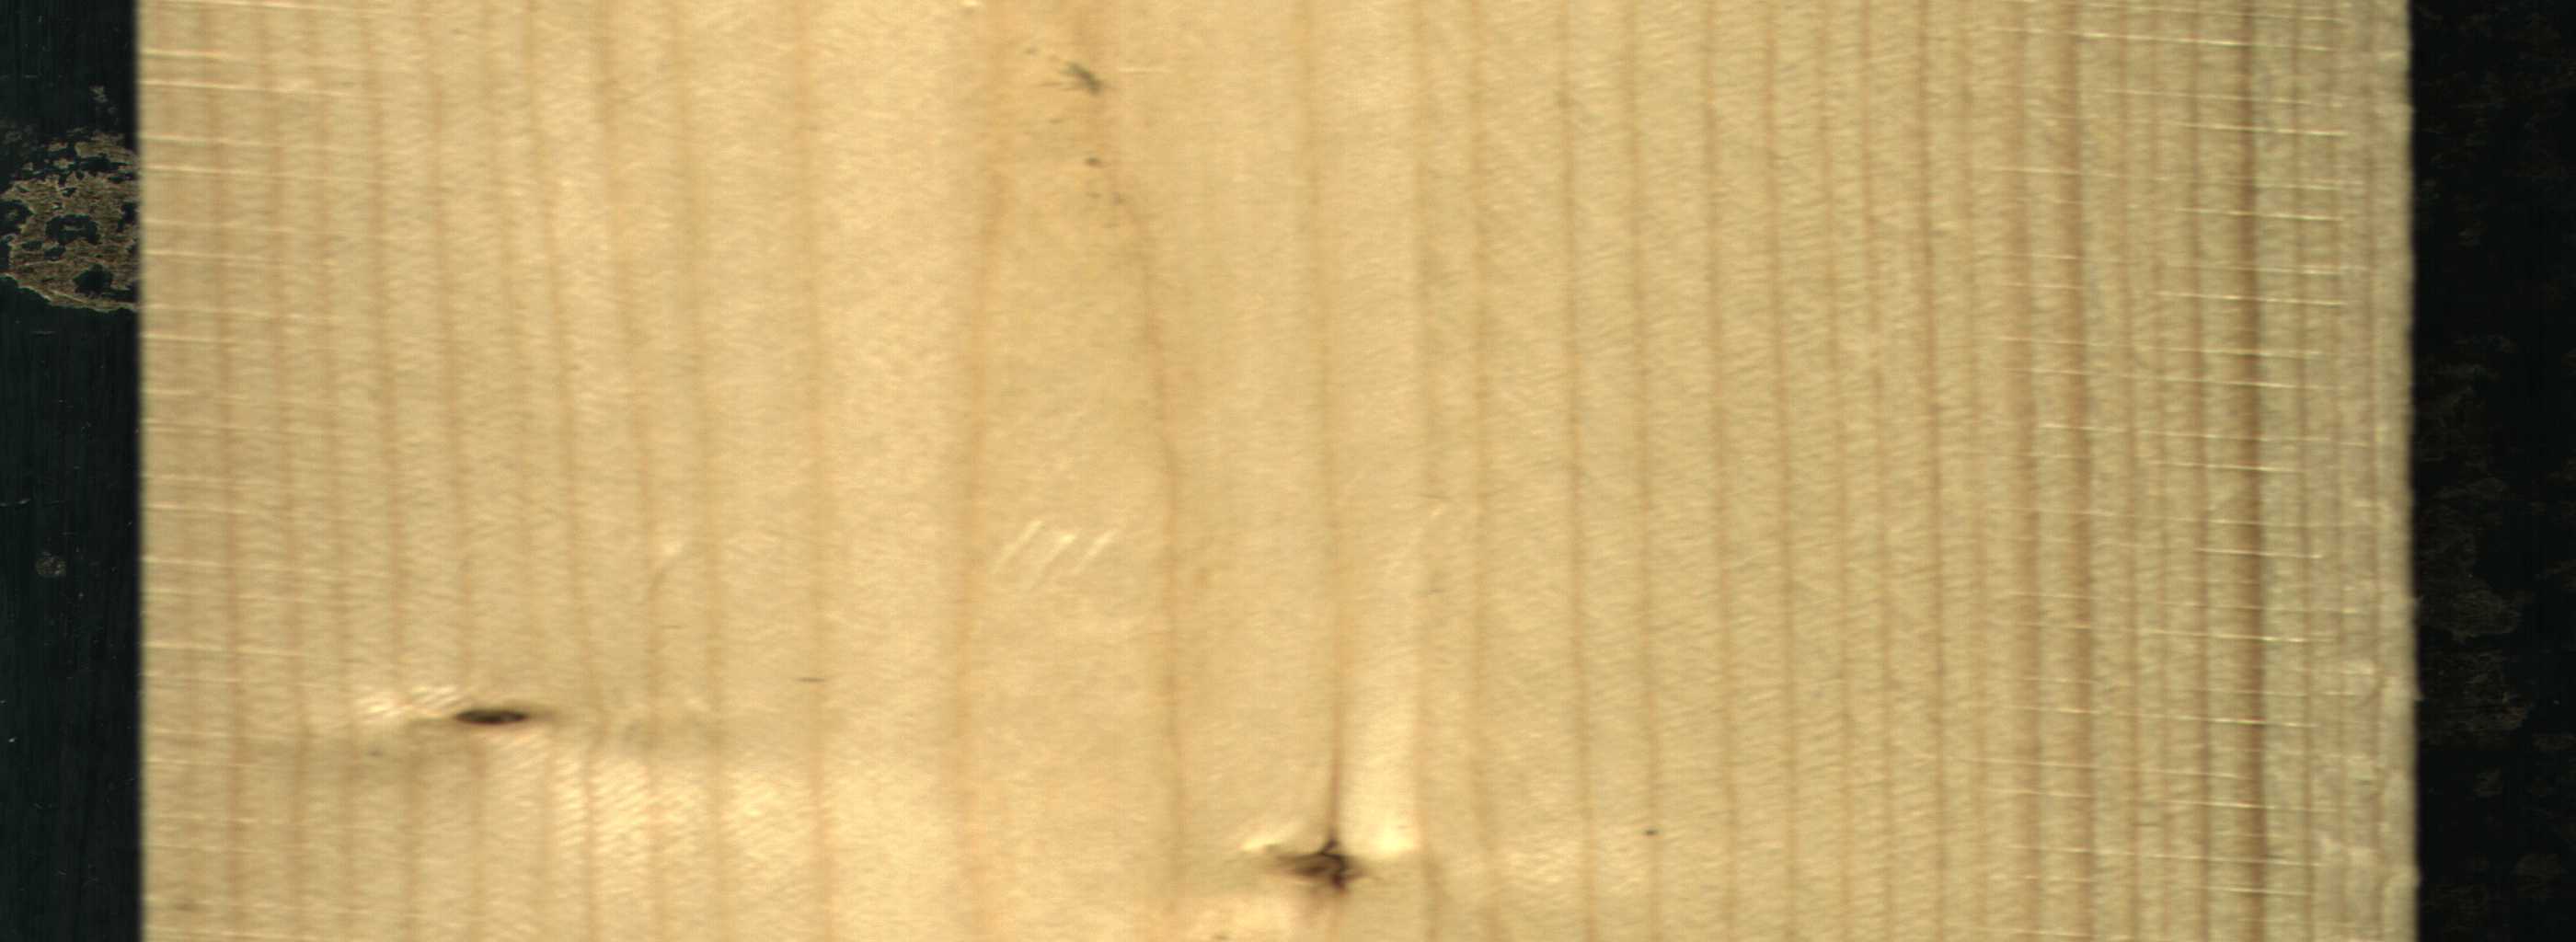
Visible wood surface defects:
Dead_Knot
Dead_Knot